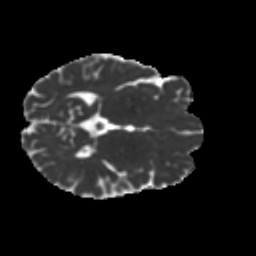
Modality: MD
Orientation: axial
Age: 34
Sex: male
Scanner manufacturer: ge
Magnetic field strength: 3 T
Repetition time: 7.8 s
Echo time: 0.0606 s